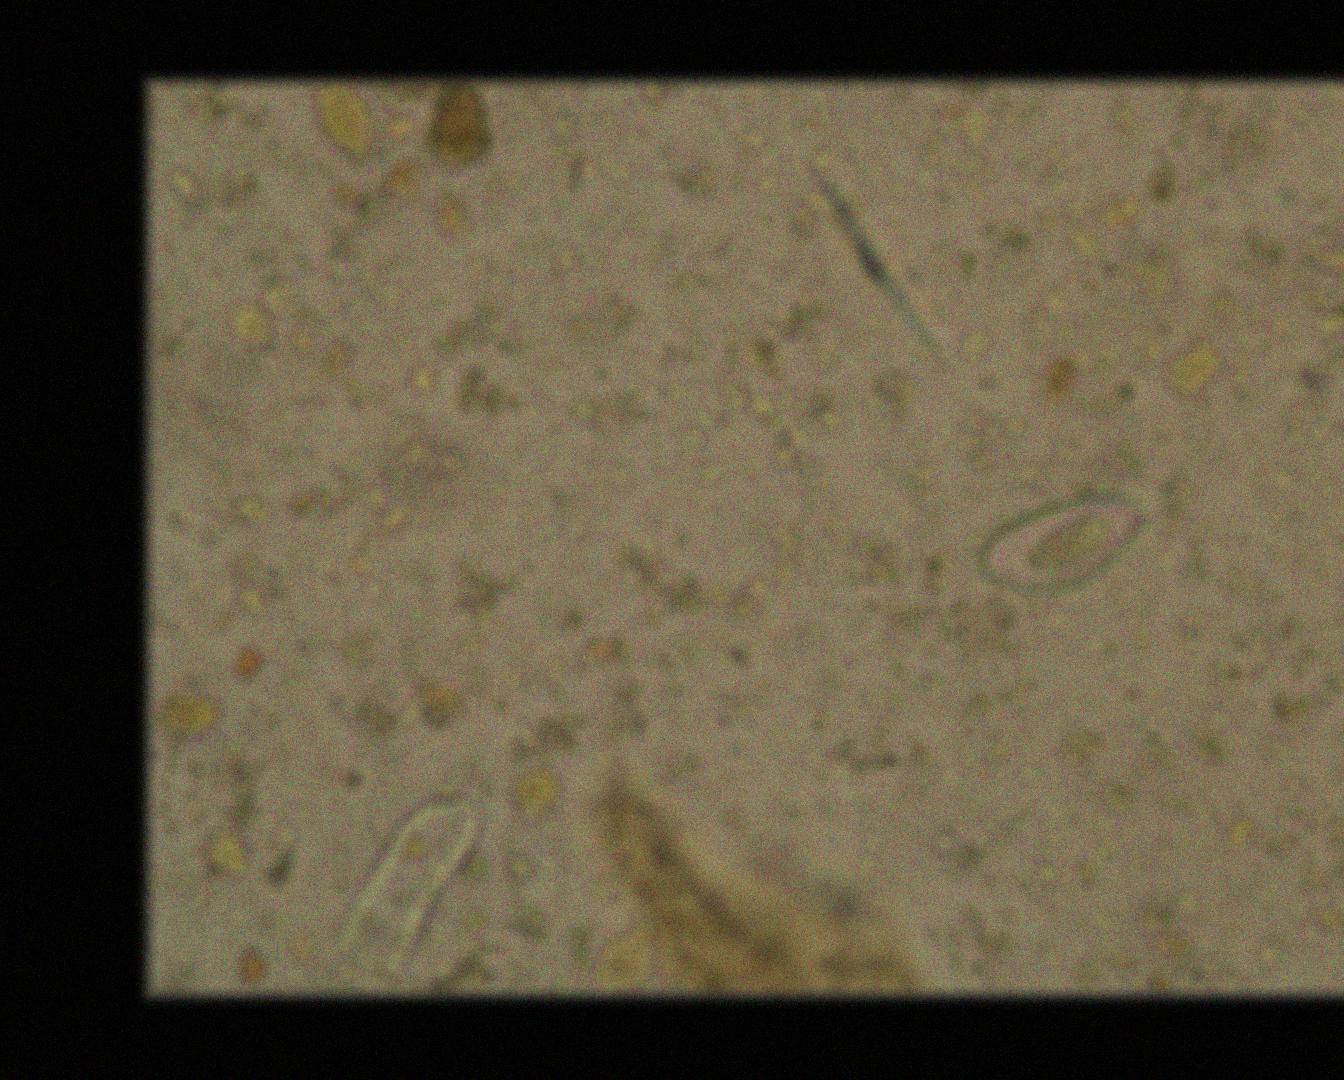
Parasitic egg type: Enterobius vermicularis